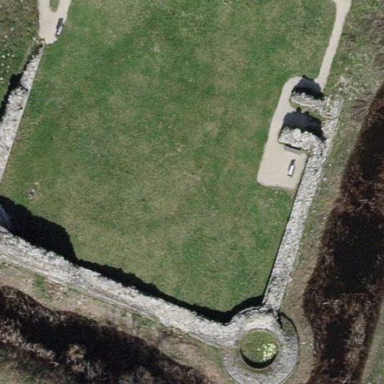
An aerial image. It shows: Building located at archaeological site. The site is fortification.